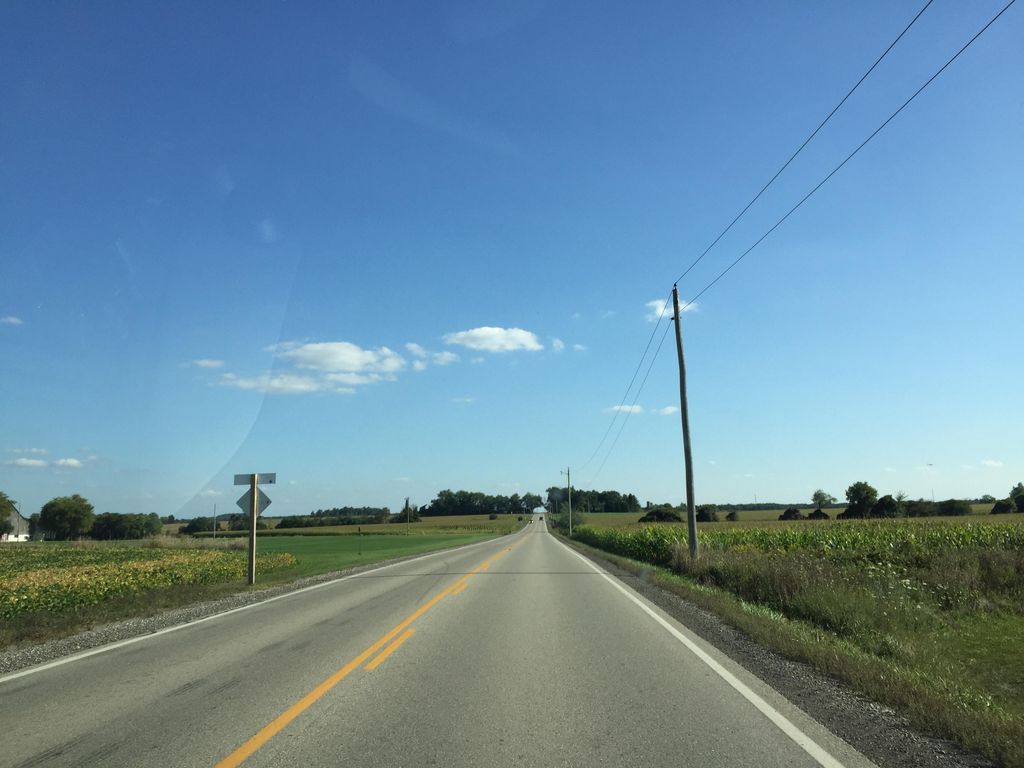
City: kitchener-waterloo